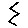
Label: zigzag